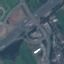
Land use / land cover class: Highway